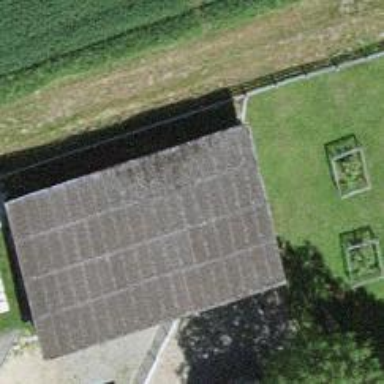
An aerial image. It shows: Barn.